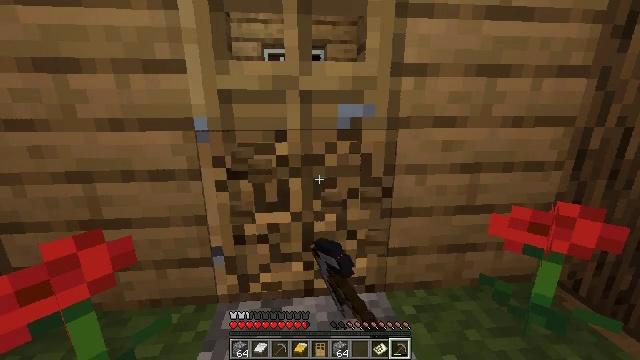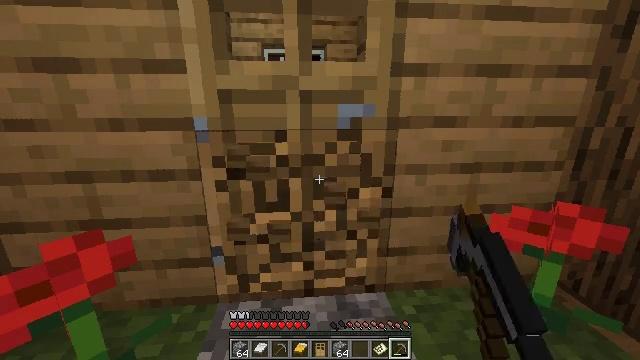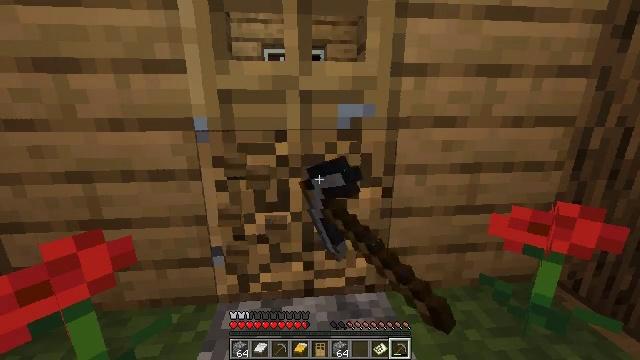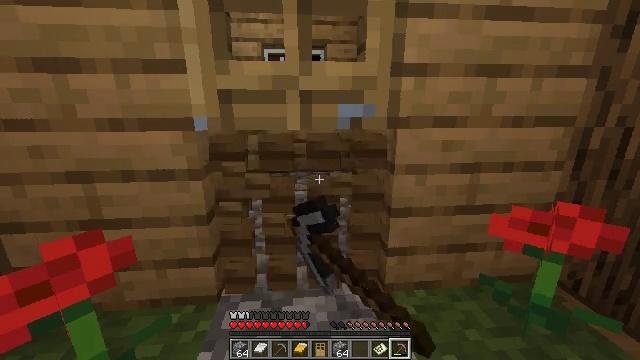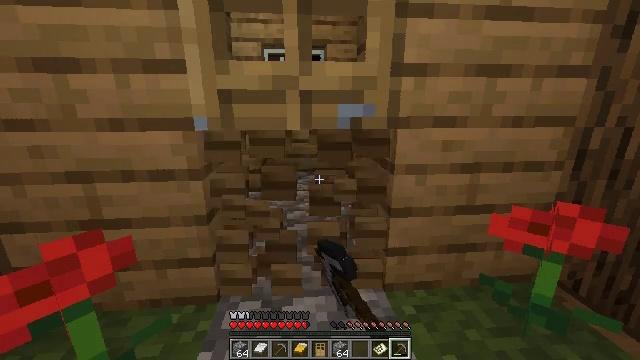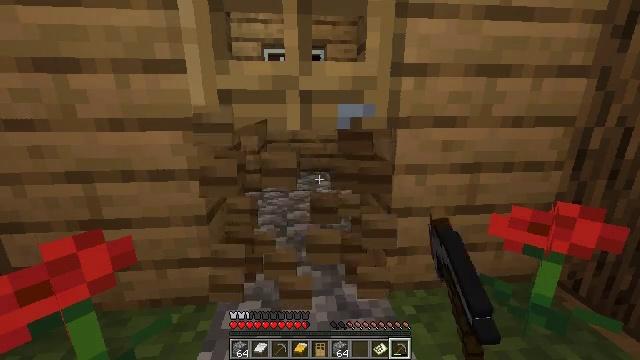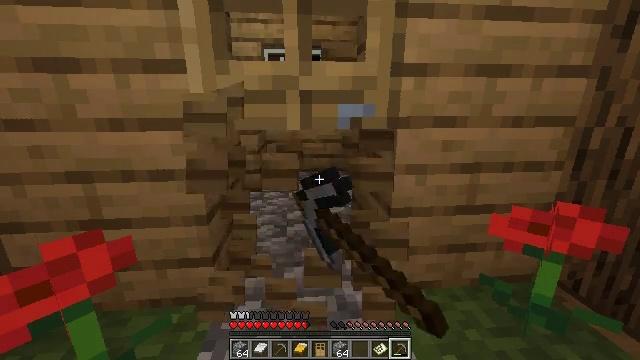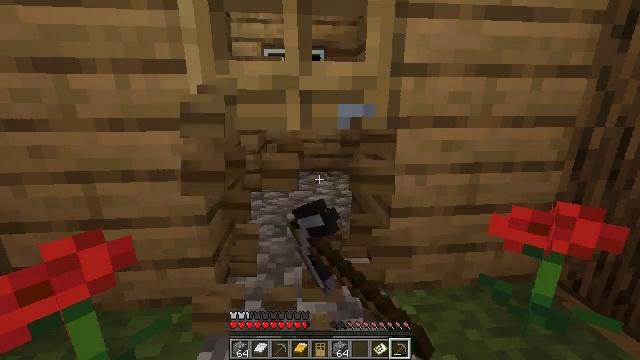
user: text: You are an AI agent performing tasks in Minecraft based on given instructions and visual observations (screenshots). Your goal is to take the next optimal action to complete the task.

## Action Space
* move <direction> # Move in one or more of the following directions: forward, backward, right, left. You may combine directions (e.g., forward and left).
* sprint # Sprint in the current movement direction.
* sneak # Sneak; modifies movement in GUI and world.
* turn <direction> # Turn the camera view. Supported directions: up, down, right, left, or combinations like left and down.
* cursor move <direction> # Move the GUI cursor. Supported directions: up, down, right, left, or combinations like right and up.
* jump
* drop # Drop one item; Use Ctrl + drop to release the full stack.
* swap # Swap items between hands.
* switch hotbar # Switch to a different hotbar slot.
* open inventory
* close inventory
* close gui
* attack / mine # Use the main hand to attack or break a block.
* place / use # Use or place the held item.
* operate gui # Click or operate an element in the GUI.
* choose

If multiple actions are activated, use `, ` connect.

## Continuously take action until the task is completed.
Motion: motion action
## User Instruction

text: Mine the oak door to pick it up.
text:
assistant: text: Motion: attack / mine
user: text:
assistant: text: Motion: attack / mine
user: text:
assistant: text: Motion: attack / mine
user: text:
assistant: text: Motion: attack / mine
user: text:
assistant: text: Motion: attack / mine
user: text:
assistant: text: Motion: attack / mine
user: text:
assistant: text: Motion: attack / mine
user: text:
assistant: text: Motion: attack / mine